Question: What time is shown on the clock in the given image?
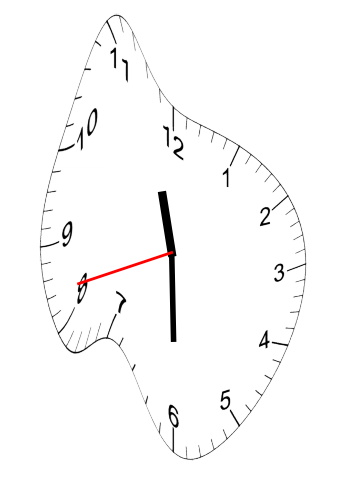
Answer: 11:29:42